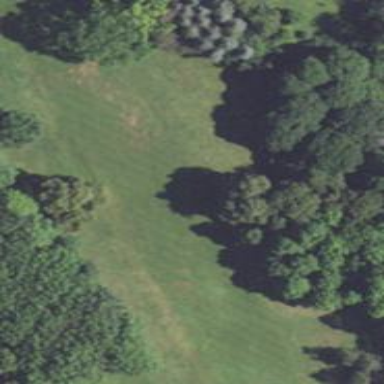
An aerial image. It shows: Grassy area designated as golf fairway.